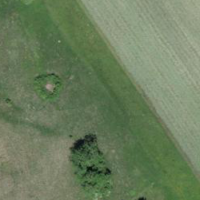
EUNIS habitat code: 52
Species observed at this site:
Tettigonia viridissima
Roeseliana roeselii
Pseudochorthippus parallelus